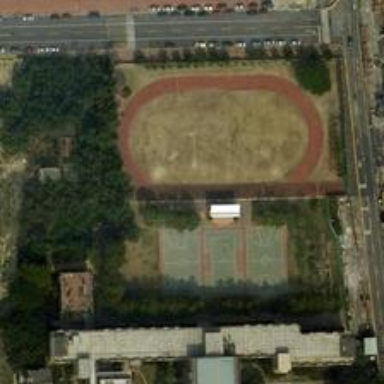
Football and basketball courts are located next to a road, and this road is under construction .